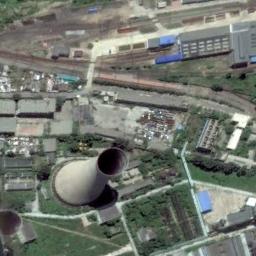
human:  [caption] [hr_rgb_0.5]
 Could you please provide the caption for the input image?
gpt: There are four thermal power stations, and two of them on the left are emitting smoke .

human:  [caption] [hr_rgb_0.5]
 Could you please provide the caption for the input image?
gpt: There are many buildings of different shapes next to the thermal power station .

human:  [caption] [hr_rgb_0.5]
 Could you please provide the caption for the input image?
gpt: The thermal power station is on the grass next to some buildings .

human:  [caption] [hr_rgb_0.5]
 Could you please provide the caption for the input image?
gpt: Neatly planned plant and equipment and a cooling tower in the thermal power station .

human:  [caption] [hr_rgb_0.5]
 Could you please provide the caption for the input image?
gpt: There are some buildings and green lawns on the thermal power station .